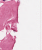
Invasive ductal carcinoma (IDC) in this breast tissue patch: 0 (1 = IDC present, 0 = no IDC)